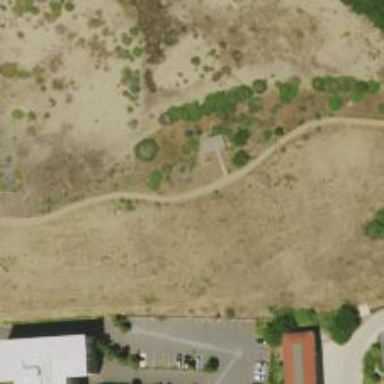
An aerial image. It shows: Path with excellent trail visibility.